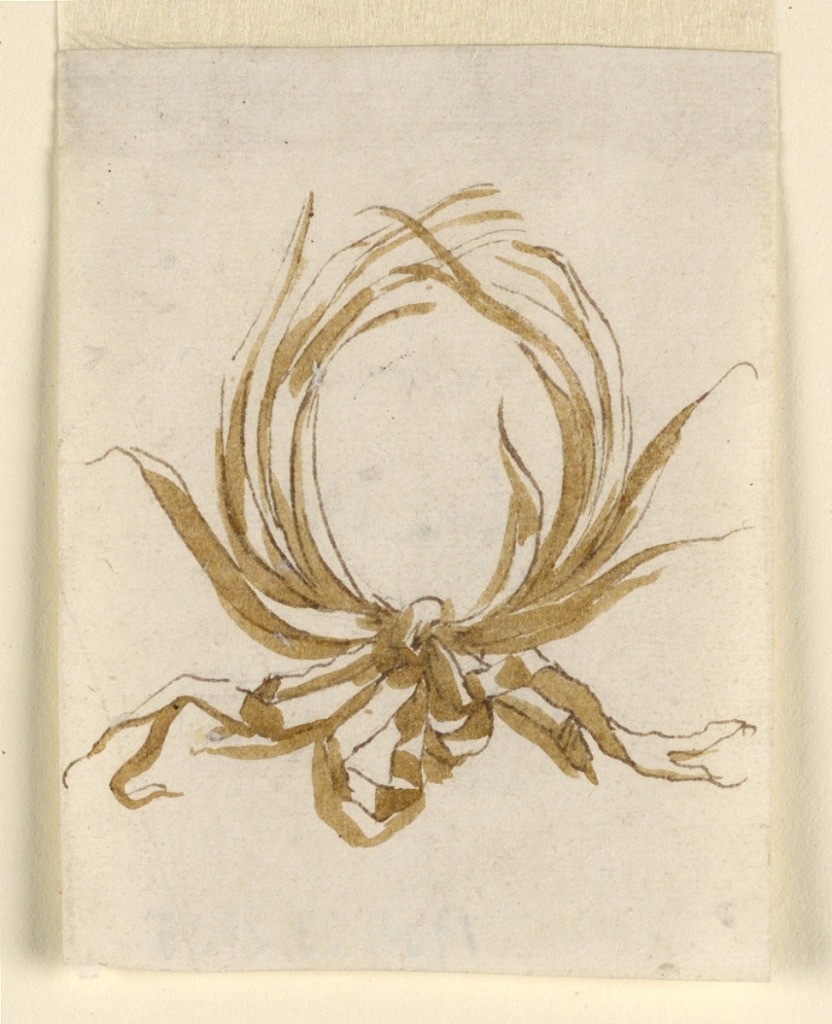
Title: Circular Frame of Branches Fastened with Ribbon
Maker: Giuseppe Bernardino Bison, Italian, 1762 - 1844
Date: late 18th century
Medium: Pen, ink, sepia, and brush on paper
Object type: Drawing
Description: Two crossed branches, fastened together with a knotted ribbon, form circular aframe